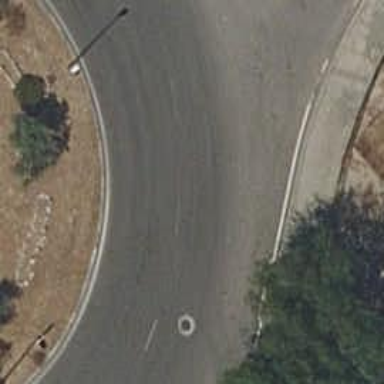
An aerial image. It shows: Tertiary road with asphalt surface leading to roundabout.